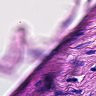
Metastatic tissue present: no